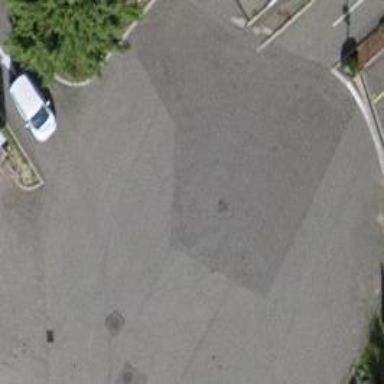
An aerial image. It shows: Turning circle on the road.